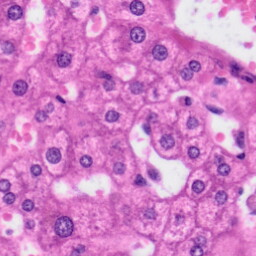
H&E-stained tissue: Liver